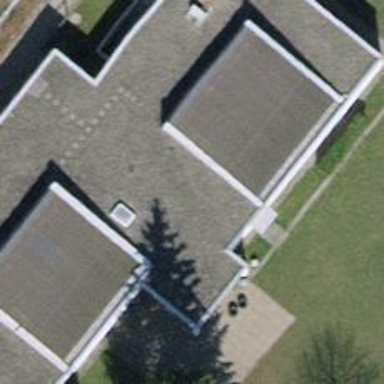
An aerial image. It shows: Kindergarten.